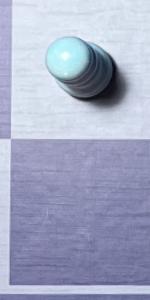
Label: Empty